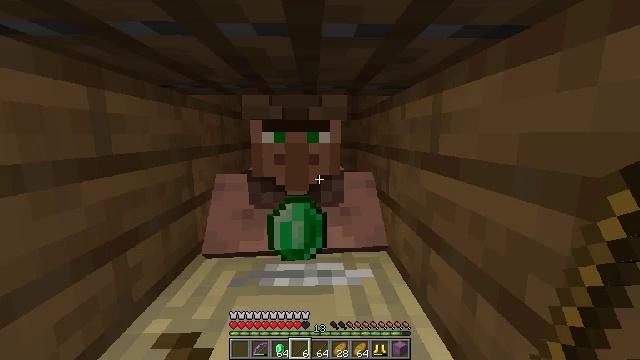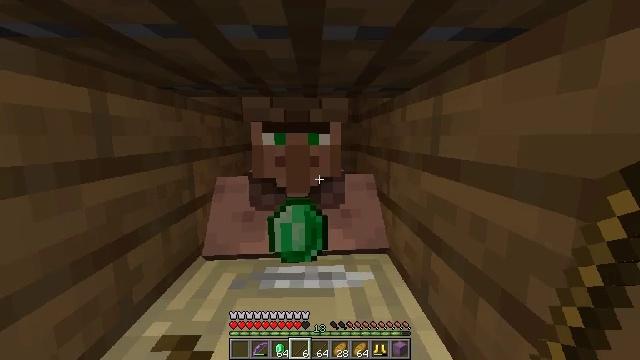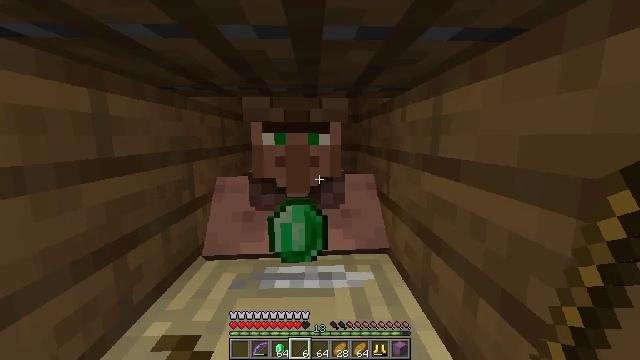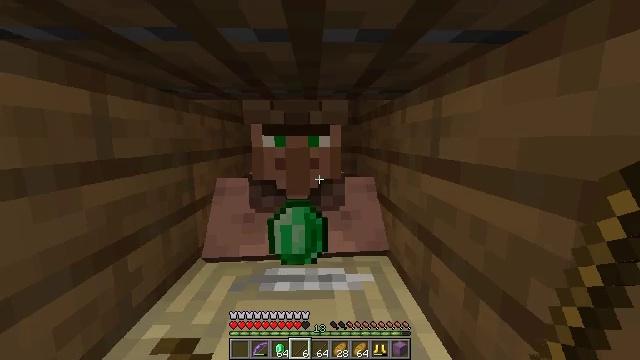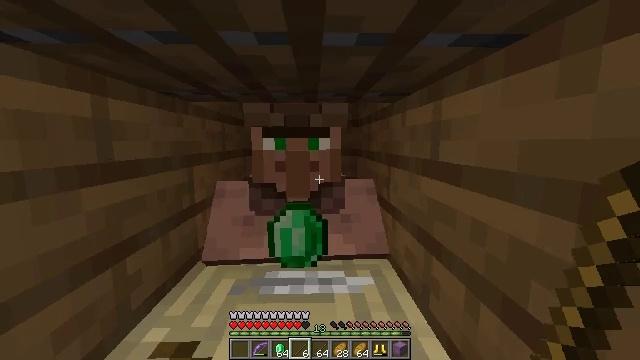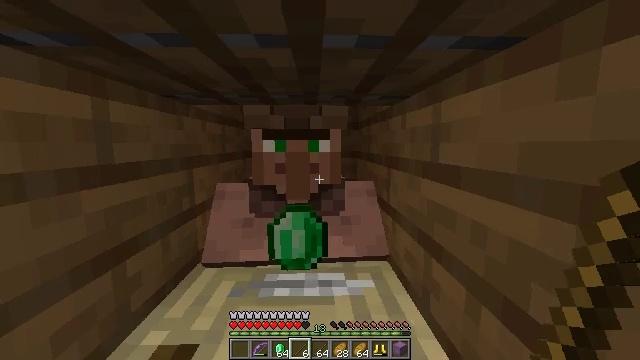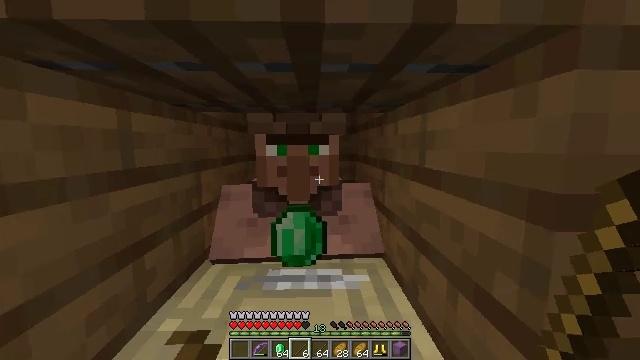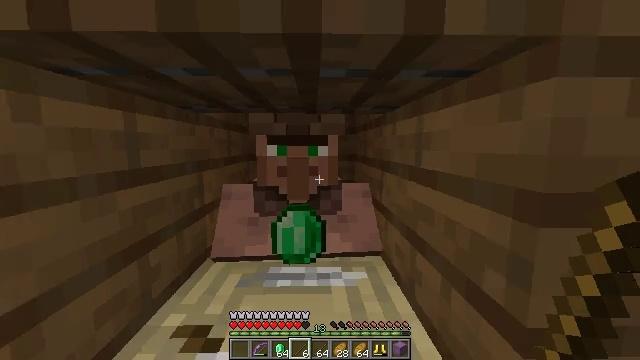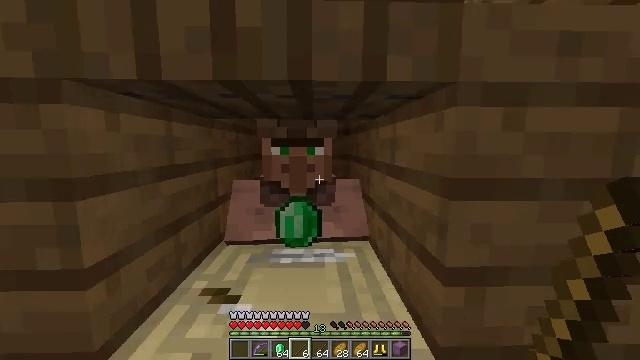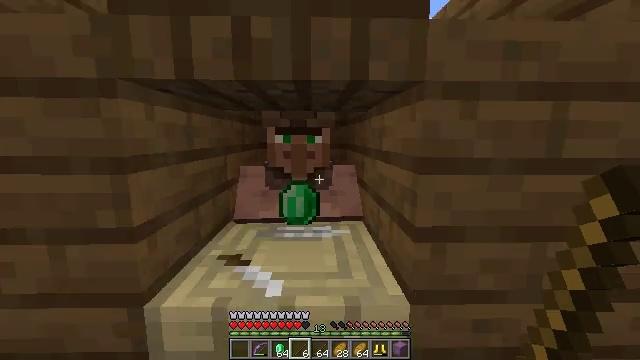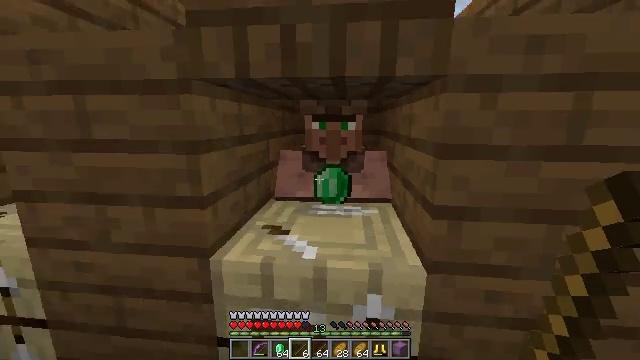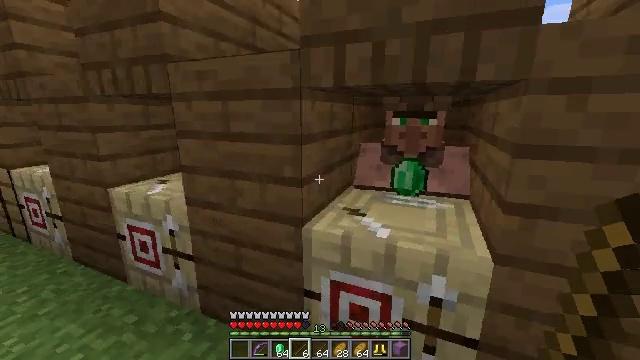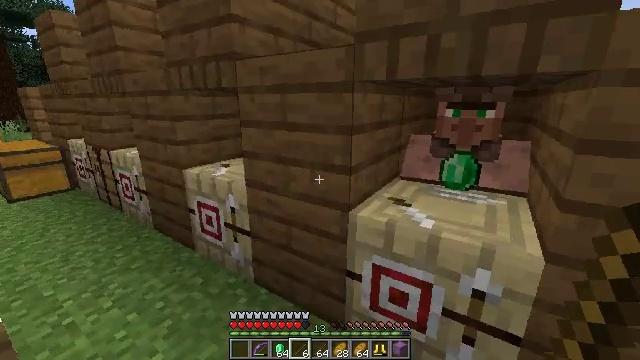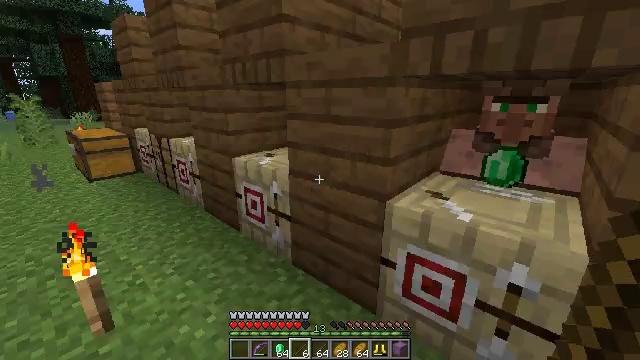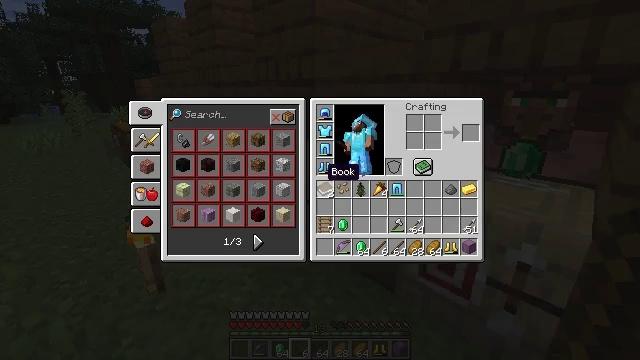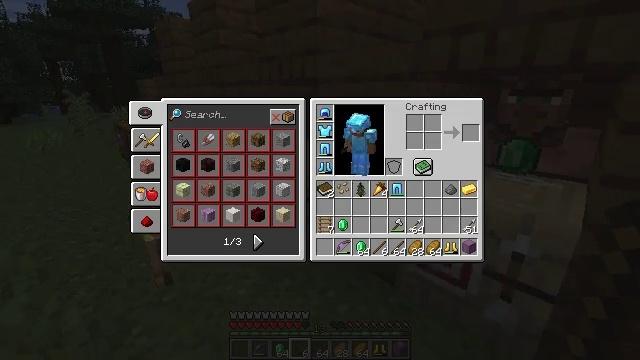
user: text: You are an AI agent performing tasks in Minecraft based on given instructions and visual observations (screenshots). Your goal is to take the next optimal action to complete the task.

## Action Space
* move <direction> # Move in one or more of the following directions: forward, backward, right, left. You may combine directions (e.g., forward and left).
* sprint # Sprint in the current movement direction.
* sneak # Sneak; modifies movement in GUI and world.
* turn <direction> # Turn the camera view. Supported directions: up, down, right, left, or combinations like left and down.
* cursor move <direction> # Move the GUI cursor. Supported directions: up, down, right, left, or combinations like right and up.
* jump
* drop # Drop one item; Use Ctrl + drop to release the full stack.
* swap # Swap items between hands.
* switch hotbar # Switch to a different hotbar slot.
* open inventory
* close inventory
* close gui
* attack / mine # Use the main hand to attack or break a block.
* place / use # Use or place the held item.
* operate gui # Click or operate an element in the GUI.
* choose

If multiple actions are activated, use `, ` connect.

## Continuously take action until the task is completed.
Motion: motion action
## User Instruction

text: Mine block fletching table.
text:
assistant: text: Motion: open inventory
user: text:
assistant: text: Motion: open inventory
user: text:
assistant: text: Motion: no_op
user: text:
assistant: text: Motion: no_op
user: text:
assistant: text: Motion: no_op
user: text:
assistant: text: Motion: move back
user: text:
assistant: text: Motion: move back
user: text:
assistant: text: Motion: move back
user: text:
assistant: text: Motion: move back, turn down
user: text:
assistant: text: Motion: move back, turn left and down
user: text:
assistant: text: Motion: move back, turn left and down
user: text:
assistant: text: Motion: move back, turn left and down
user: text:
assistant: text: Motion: move back, turn left and down
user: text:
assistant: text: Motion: turn left, close inventory
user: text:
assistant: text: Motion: close inventory
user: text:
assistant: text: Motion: close inventory
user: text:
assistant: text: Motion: close inventory
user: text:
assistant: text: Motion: open gui
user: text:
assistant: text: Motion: no_op
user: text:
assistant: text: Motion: no_op
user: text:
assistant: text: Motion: no_op
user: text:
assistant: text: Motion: no_op
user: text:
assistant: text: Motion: cursor move down
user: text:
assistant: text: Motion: no_op
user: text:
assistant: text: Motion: no_op
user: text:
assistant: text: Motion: close gui
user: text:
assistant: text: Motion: turn right and down
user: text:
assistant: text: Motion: turn right and down
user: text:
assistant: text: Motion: turn right
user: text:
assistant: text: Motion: no_op